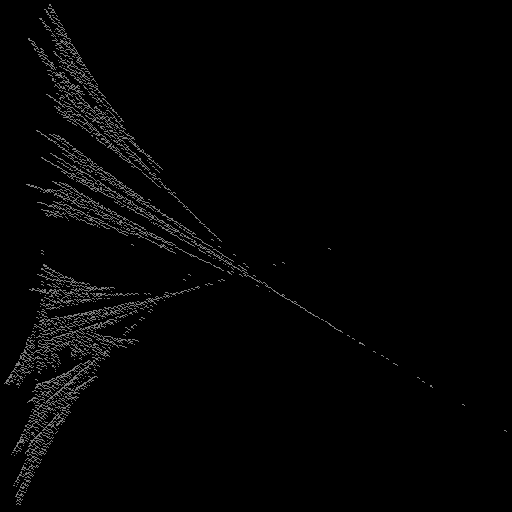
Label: ginkgo